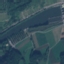
Land use / land cover class: River